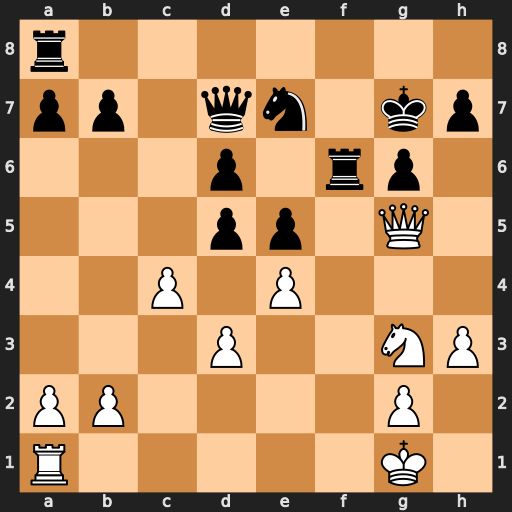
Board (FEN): r7/pp1qn1kp/3p1rp1/3pp1Q1/2P1P3/3P2NP/PP4P1/R5K1
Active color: w
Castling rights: -
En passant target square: -
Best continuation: Nh5+ Kg8 Nxf6+